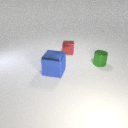
small green metal cylinder to the right of small red metal cube